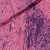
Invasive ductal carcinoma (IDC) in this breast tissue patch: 1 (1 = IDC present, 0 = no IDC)